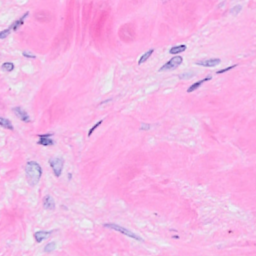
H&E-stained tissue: Breast